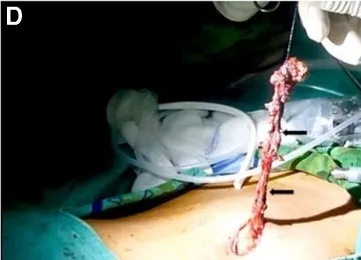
Urachus and bladder cuff (arrows) were removed through the surgical wound site. UC, urachal cyst.
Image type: medical_photograph (other_medical_photograph)